Interaction volume radius: 5 \u00c5
Interaction volume height: 40 \u00c5
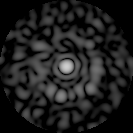
Disorder parameter: 0.8583